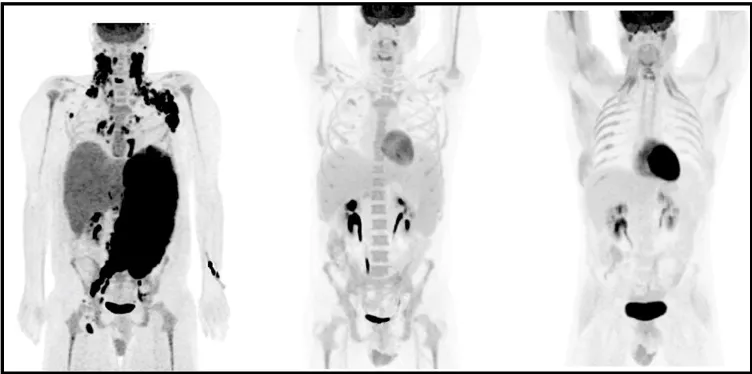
Coronal maximum-intensity-projection (MIP) images of 18F-FDG PET-CT at baseline post-treatment initiation interval at 69 days later and surveillance follow-up 629 days later. At +69 days post-treatment initiation there is significant decrease in splenomegaly (33.7 cm to 21.7 cm) and hepatomegaly (23.1 cm to 20.8 cm) with interval resolution of bulky FDG avid lymphadenopathy in the bilateral cervical and left axillary regions. The patient was treated with G-CSF prior to the 2nd panel image which likely explains diffuse osseous uptake which was noted. Follow-up examination >1.5 years later continues to show no evidence of disease.
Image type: radiology (pet)